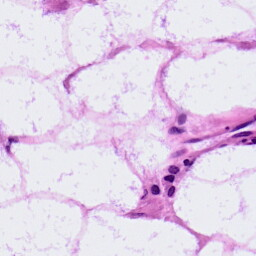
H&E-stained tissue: LymphNode